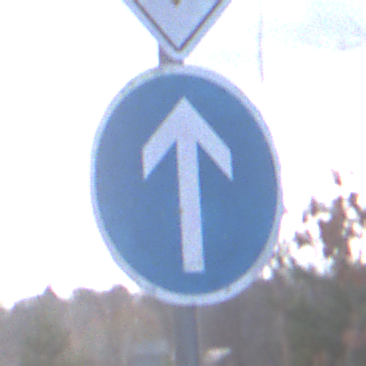
Verkehrszeichen: VorgeschriebeneFahrtrichtungGeradeaus
Zusatzzeichen oben: Vorfahrtsstrasse
Umgebung: Outdoor, Nature
Tageszeit: MorningAfternoon
Wetter: PartlyCloudy
Licht: Natural
Jahreszeit: NotSpecified
Kontrast: HighContrast